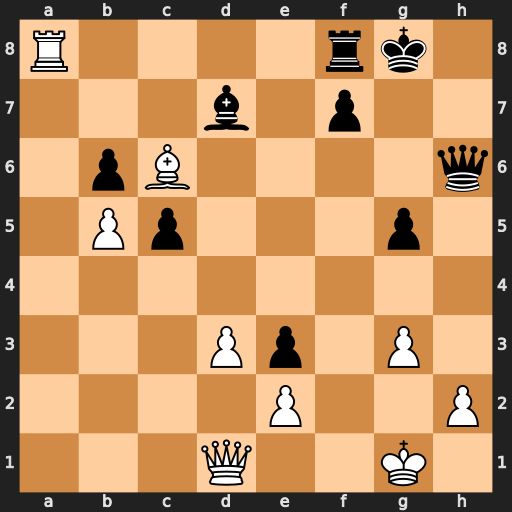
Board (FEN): R4rk1/3b1p2/1pB4q/1Pp3p1/8/3Pp1P1/4P2P/3Q2K1
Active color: w
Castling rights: -
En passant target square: -
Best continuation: Rxf8+ Kxf8 Bxd7